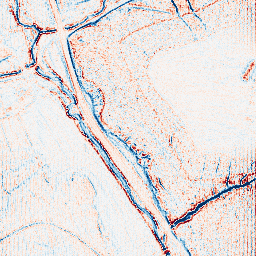
Category: edge_preserving
Decomposition family: anisotropic_diffusion
Decomposition parameters: iterations: 5
kappa: 50
gamma: 0.15
Upsampling method: fft_zeropad
Upsampling parameters: scale: 2
Upsampling scale: 2